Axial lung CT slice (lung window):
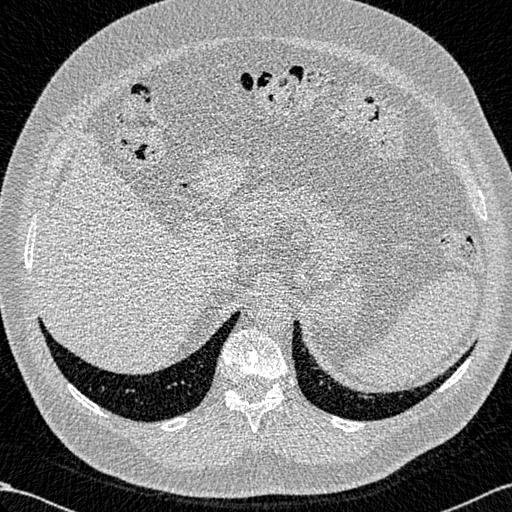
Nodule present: no